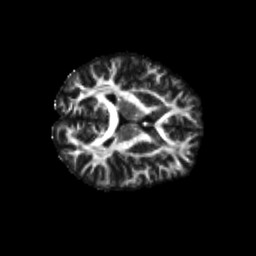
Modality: FA
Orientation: axial
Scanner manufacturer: siemens
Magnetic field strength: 3 T
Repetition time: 4.16 s
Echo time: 0.0806 s